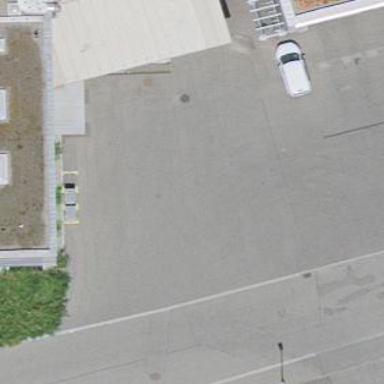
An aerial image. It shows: Garage building.